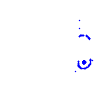
Particle: pion